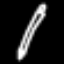
Label: pencil